Aerial crown-view tile of a tropical tree (Barro Colorado Island, Panama), acquired 20240716:
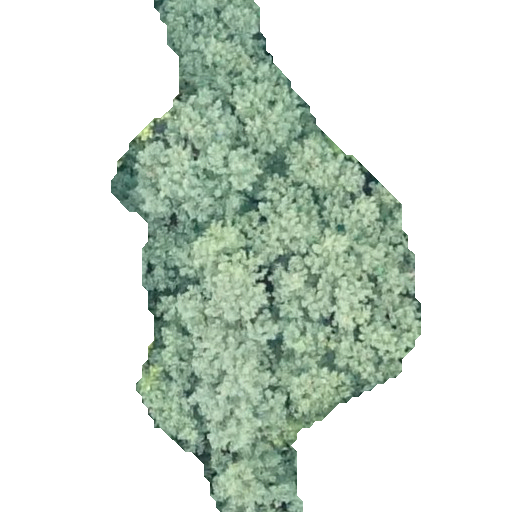
Species: Hieronyma alchorneoides
GBIF accepted scientific name: Hieronyma alchorneoides
Crown area: 158.834 m²